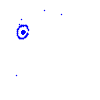
Particle: electron